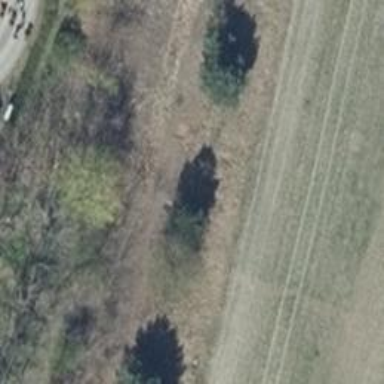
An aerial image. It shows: Abandoned railway siding.